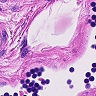
Metastatic tissue present: no